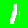
Digit: 1